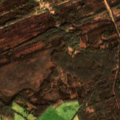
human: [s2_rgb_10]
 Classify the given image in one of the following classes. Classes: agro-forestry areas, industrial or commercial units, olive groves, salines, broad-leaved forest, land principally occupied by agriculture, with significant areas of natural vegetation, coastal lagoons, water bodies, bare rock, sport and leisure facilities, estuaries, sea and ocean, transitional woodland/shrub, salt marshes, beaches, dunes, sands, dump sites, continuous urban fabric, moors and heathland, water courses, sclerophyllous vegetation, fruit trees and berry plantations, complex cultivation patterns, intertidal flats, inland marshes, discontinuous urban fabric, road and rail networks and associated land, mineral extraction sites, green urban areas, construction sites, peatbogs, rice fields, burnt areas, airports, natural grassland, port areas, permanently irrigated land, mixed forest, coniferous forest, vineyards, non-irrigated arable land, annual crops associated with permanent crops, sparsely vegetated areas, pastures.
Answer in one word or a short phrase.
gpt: pastures, transitional woodland/shrub, peatbogs